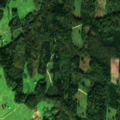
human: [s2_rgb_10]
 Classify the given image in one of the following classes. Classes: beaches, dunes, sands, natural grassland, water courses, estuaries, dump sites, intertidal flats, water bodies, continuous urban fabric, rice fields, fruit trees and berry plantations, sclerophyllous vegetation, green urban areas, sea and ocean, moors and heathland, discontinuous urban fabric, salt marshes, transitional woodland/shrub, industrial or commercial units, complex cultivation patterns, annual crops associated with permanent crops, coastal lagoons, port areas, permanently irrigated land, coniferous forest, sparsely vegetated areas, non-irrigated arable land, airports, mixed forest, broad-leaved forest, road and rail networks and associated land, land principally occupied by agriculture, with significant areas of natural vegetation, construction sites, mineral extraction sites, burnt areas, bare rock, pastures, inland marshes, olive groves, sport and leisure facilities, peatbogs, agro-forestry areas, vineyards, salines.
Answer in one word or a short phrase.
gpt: non-irrigated arable land, complex cultivation patterns, land principally occupied by agriculture, with significant areas of natural vegetation, mixed forest